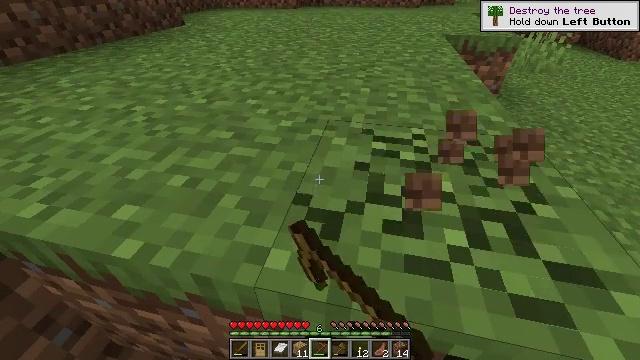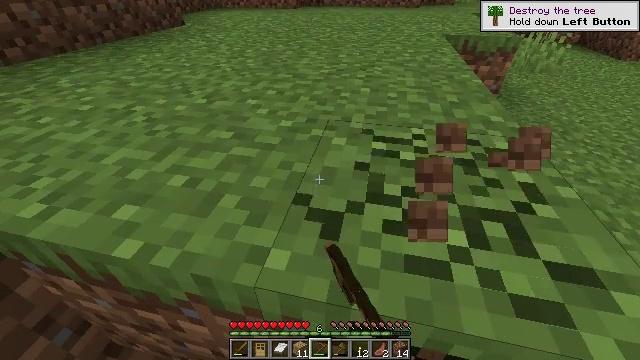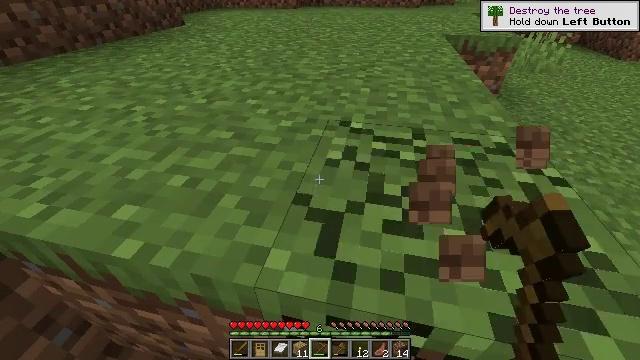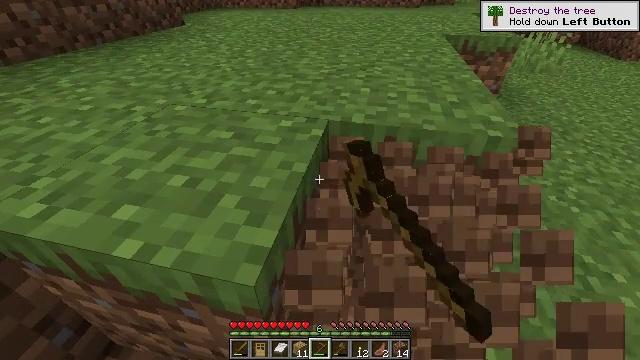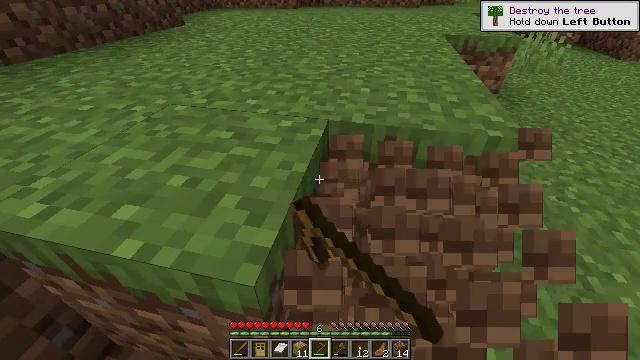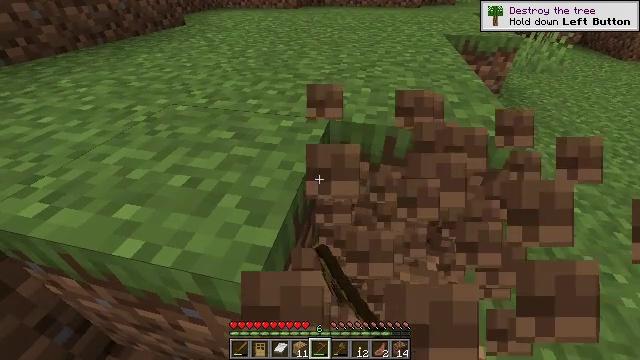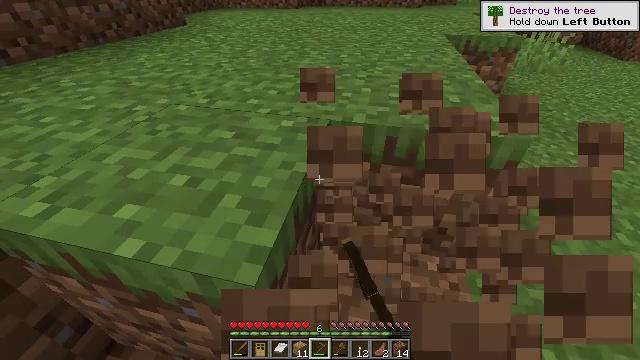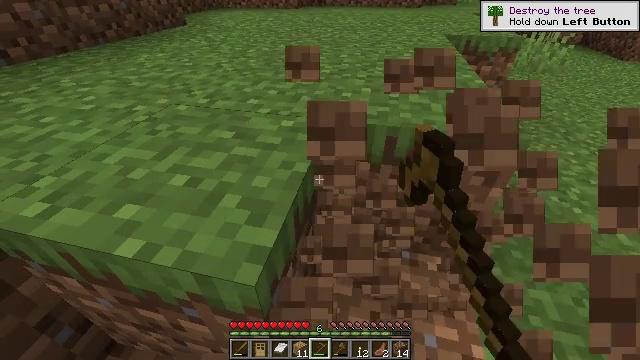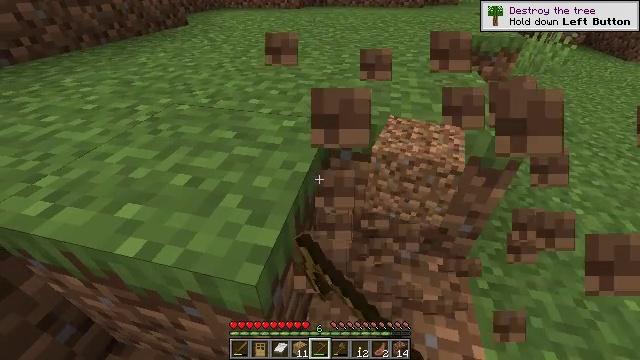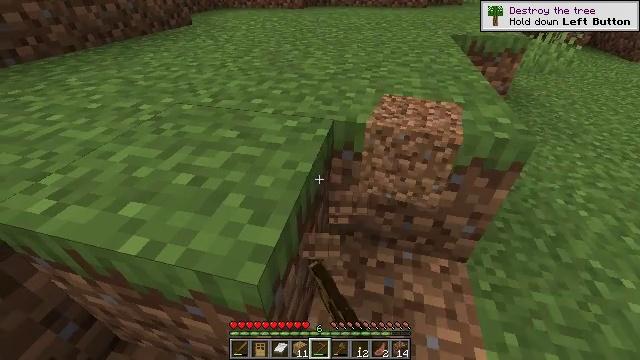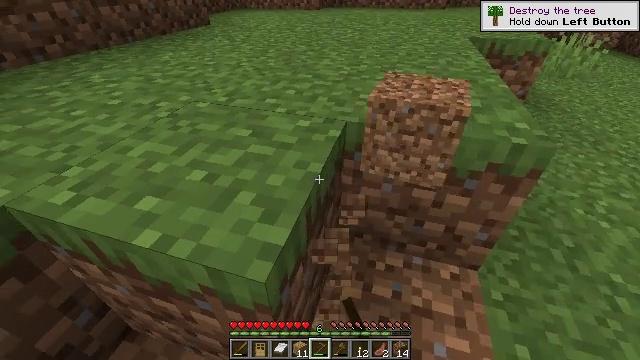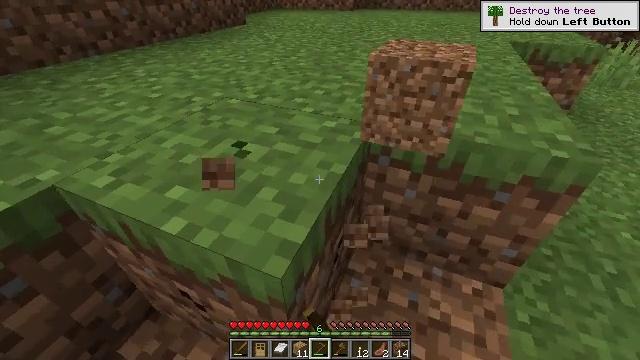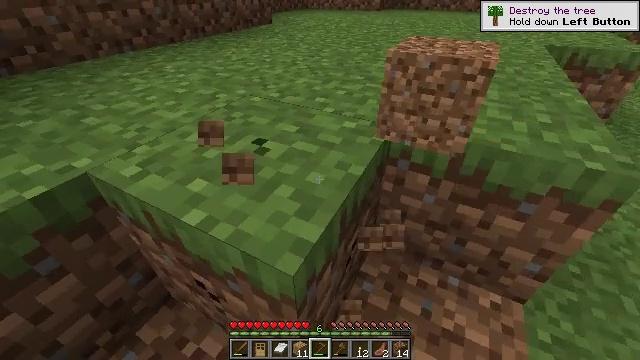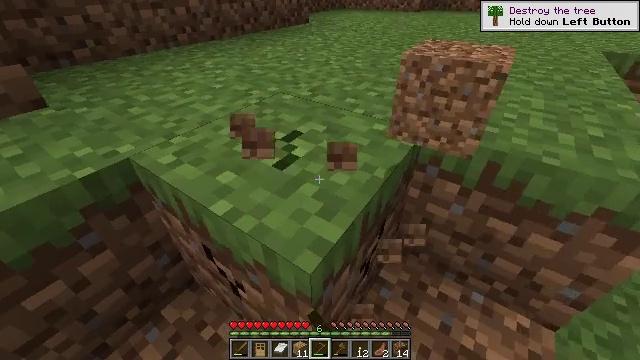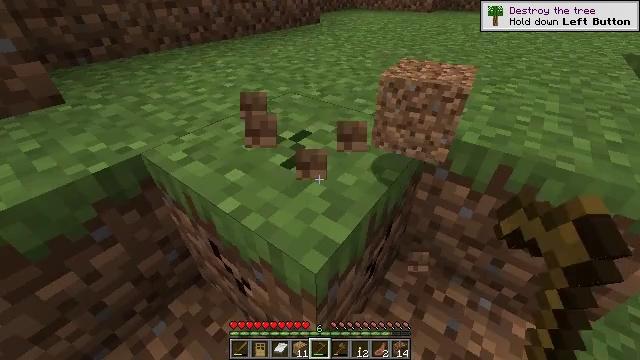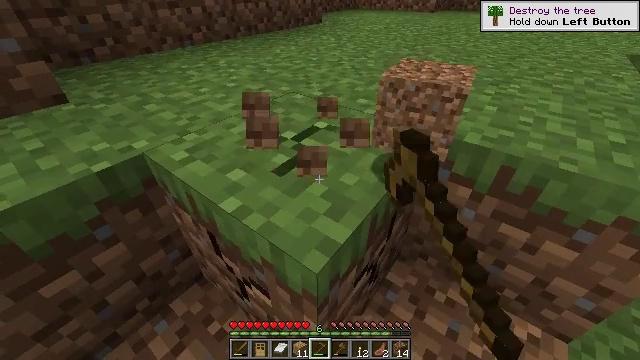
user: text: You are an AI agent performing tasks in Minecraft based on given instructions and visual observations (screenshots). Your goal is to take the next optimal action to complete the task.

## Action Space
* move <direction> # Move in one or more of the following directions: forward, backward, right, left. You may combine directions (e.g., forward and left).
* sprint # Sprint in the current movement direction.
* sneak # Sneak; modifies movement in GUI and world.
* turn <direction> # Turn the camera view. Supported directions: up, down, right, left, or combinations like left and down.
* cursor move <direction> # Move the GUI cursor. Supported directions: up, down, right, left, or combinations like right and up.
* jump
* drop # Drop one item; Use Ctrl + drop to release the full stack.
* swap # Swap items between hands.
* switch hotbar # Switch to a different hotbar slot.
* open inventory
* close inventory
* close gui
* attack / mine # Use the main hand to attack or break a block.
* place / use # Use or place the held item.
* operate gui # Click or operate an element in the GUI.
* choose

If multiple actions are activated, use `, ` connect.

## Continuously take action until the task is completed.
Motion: motion action
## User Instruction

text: Collect the grass block using a shovel.
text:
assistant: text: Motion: attack / mine
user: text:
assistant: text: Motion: attack / mine
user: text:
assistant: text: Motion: attack / mine
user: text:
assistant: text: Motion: attack / mine
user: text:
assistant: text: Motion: attack / mine
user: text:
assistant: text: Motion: attack / mine
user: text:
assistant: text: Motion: attack / mine
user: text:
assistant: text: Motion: attack / mine
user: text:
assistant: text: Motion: attack / mine
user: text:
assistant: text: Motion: turn left, attack / mine
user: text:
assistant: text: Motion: turn left, attack / mine
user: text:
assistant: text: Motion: turn left, attack / mine
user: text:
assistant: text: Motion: turn left, attack / mine
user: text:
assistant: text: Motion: turn left, attack / mine
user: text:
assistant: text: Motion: attack / mine
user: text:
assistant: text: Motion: attack / mine
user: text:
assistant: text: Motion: attack / mine
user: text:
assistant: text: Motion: attack / mine
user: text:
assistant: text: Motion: attack / mine
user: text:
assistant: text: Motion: attack / mine
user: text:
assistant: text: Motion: attack / mine
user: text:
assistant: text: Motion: attack / mine
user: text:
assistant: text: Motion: attack / mine
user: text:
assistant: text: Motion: attack / mine
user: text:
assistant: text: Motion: attack / mine
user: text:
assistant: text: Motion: attack / mine
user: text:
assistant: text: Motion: attack / mine
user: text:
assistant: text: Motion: attack / mine
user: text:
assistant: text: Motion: attack / mine
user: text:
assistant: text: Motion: attack / mine